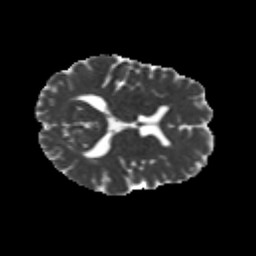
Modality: MD
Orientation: axial
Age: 25
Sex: male
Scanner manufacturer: siemens
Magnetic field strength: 3 T
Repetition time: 15.3 s
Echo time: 0.083 s